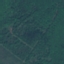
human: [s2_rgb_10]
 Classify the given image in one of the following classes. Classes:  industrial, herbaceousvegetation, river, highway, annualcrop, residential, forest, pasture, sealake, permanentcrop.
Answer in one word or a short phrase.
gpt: Forest